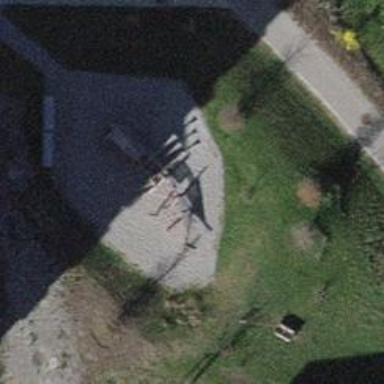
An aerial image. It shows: Playground area for leisure land.